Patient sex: M
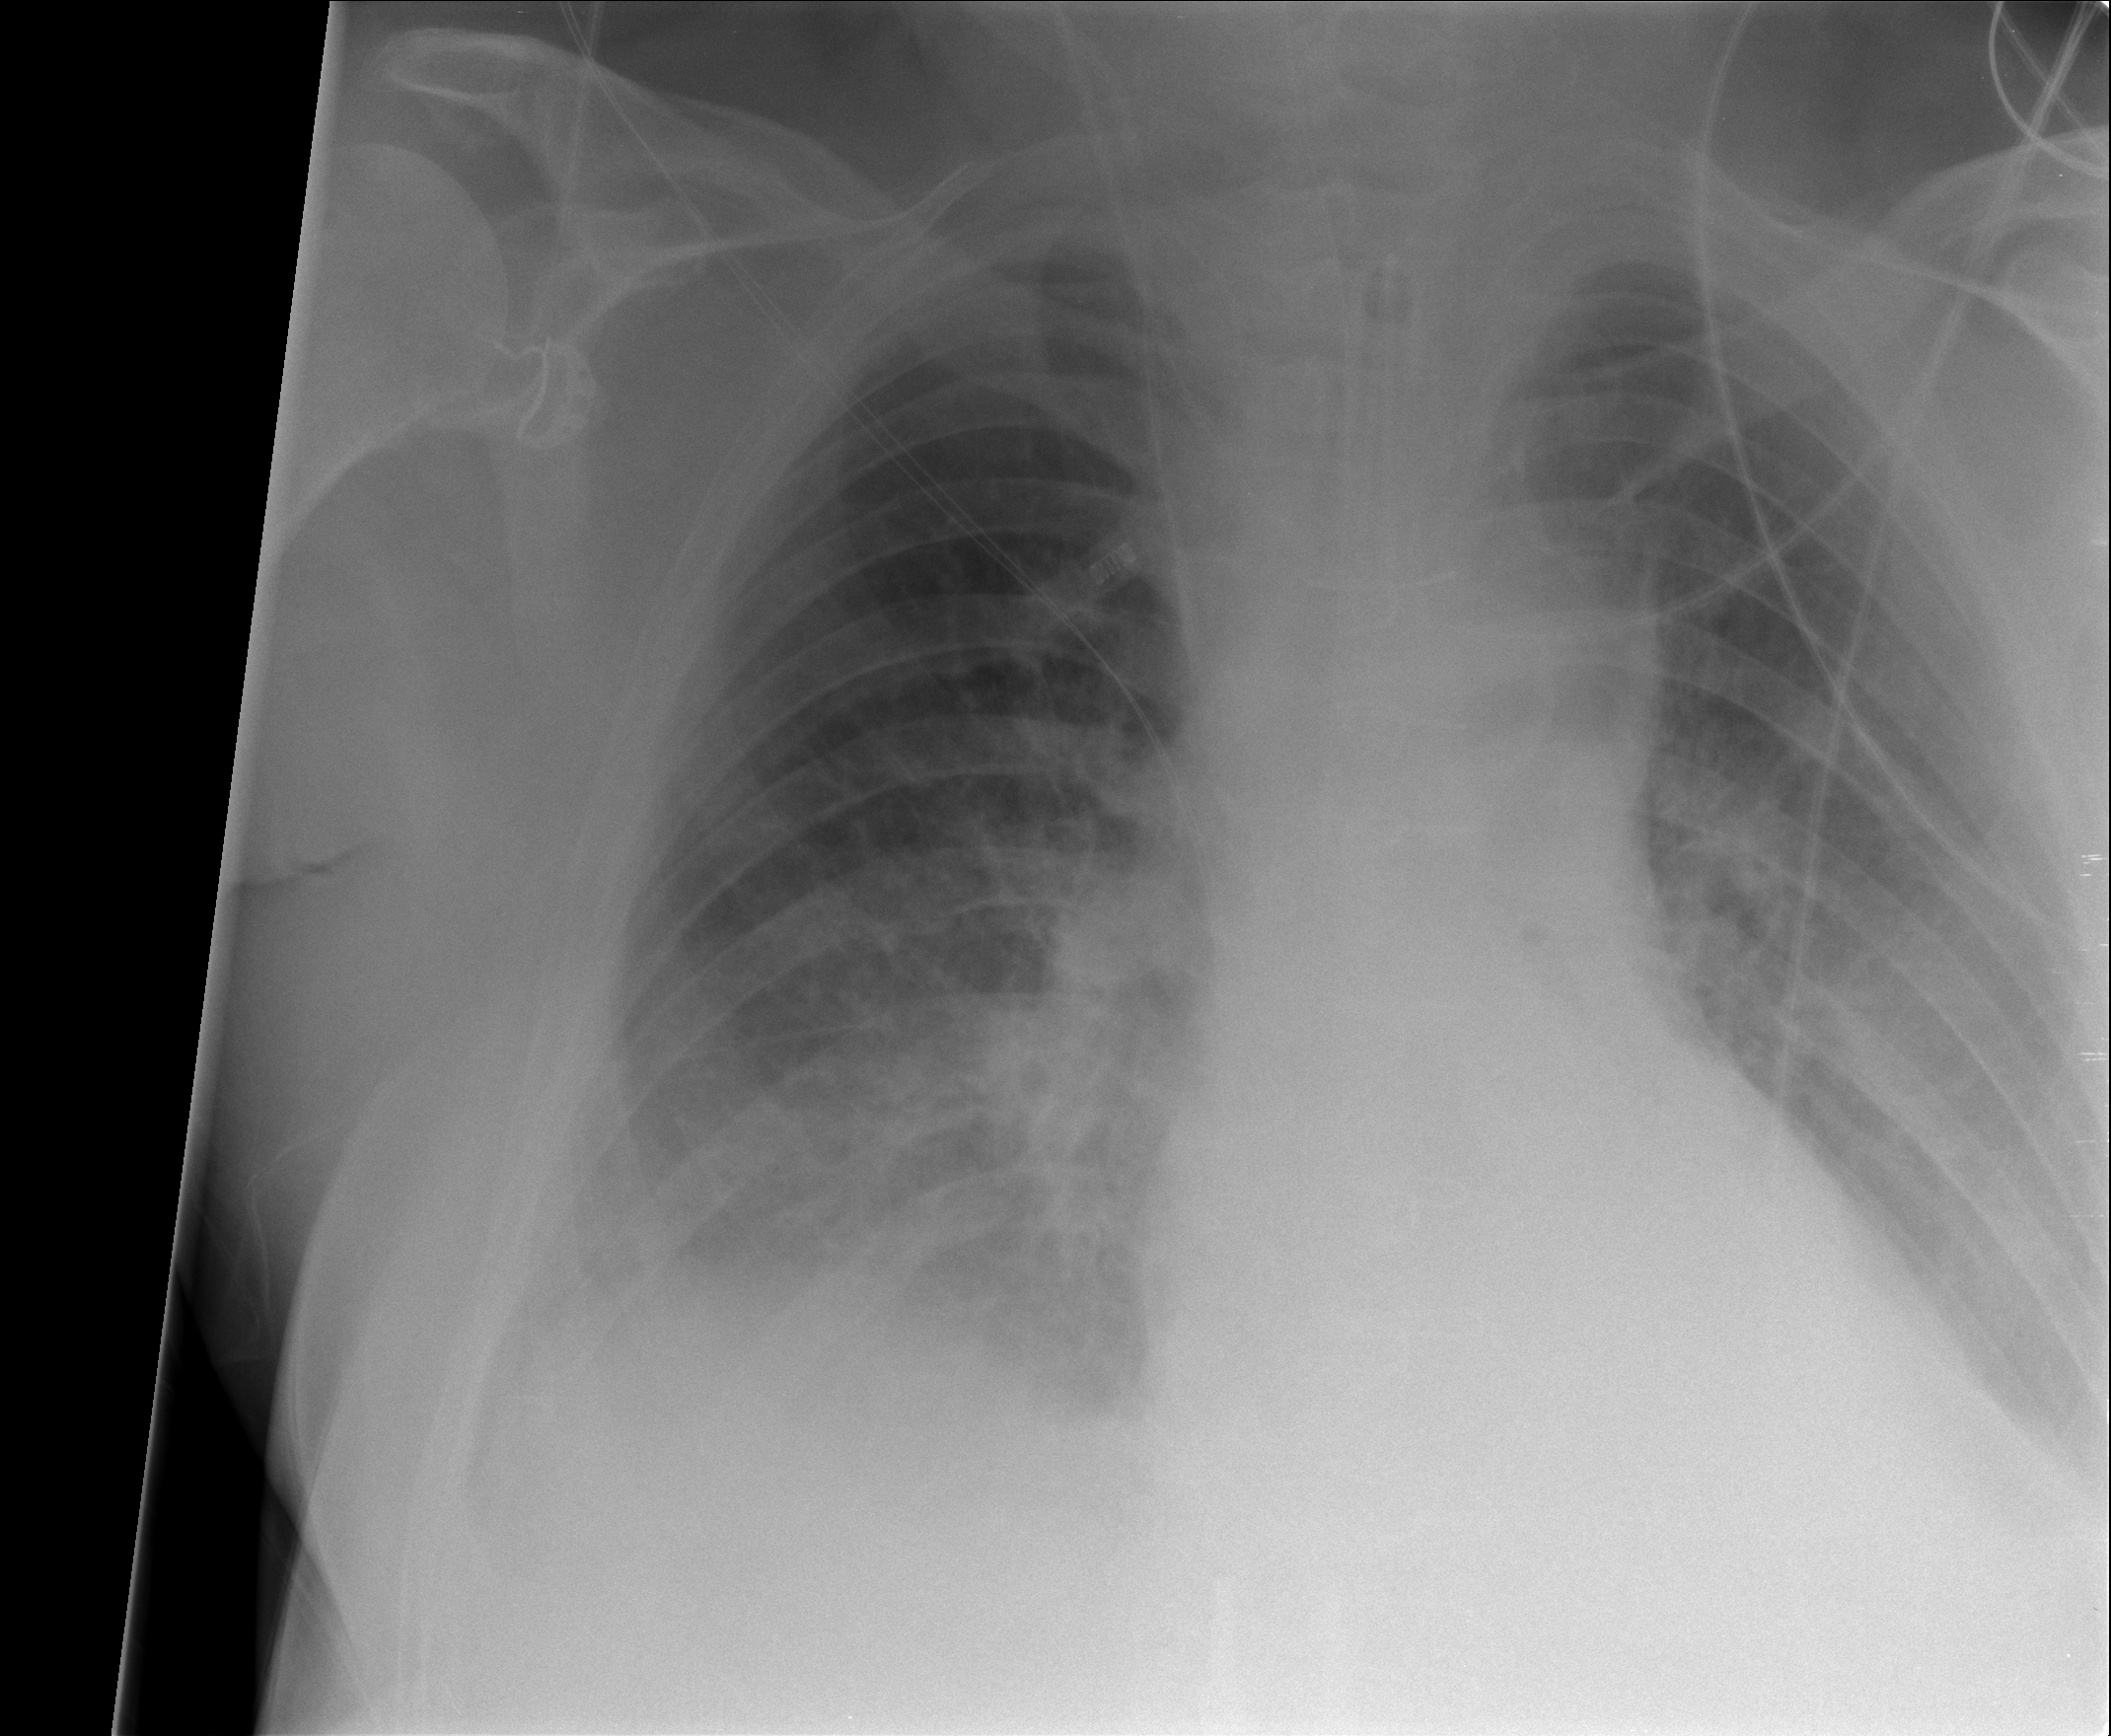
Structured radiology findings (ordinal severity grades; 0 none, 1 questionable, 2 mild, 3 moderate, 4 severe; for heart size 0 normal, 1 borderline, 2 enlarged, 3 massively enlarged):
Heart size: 2
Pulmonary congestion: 2
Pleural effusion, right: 2
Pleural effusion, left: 0
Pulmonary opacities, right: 1
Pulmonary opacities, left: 1
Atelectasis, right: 2
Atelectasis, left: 0